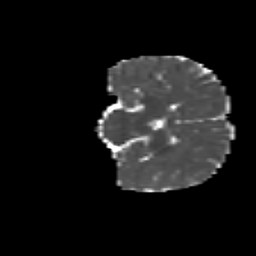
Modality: MD
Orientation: coronal
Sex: male
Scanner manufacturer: siemens
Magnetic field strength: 3 T
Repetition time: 5 s
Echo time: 0.071 s